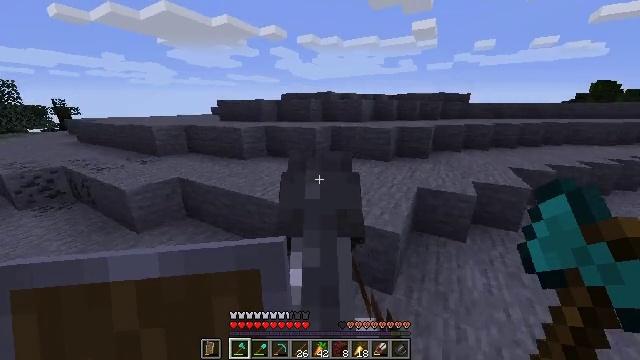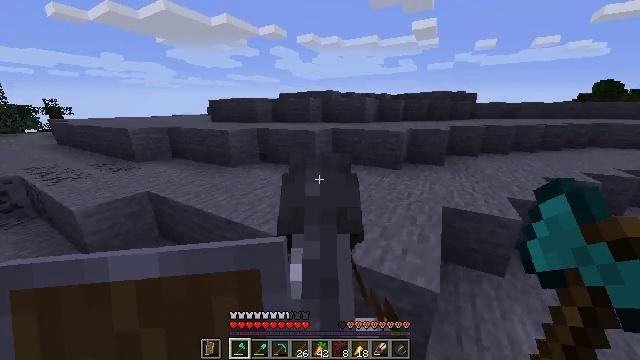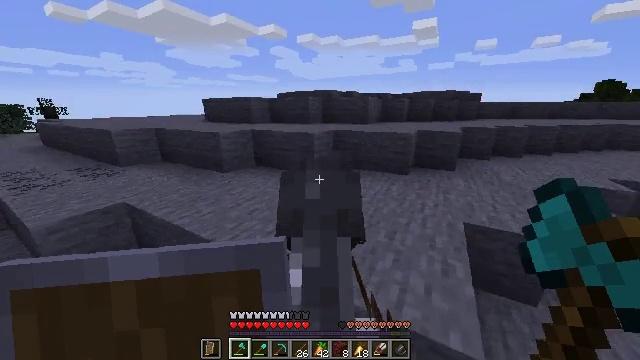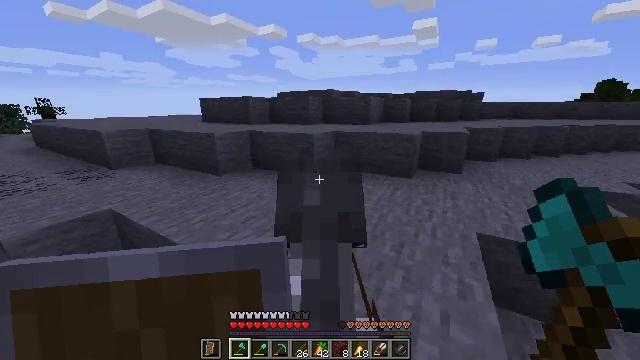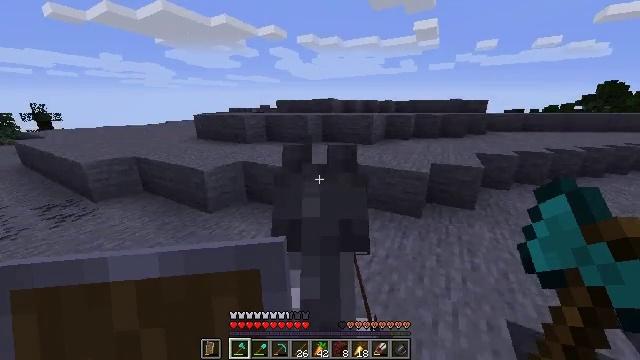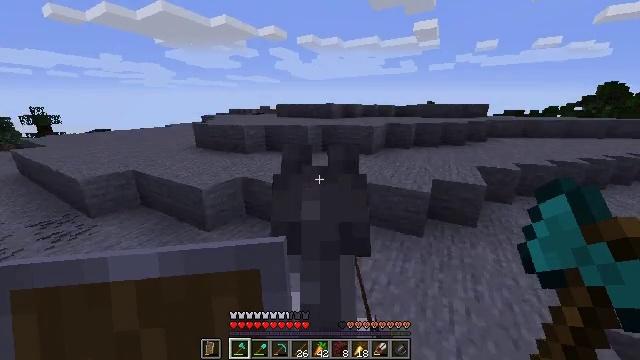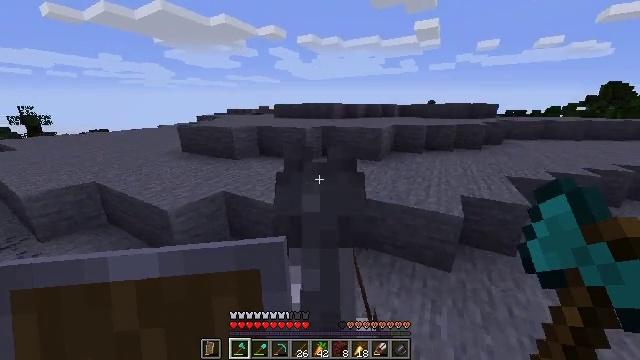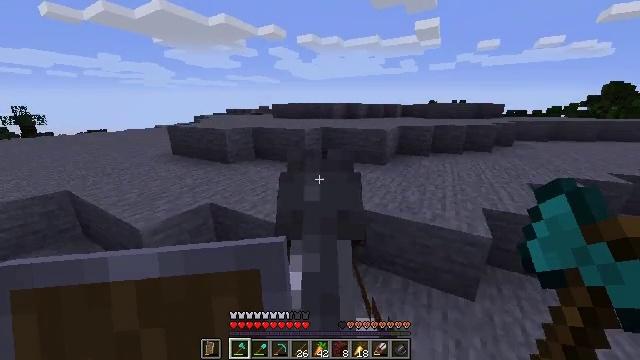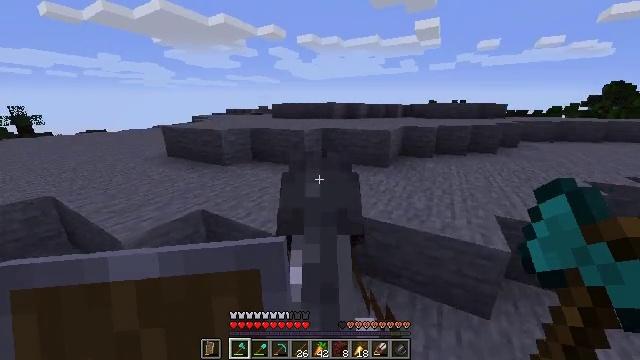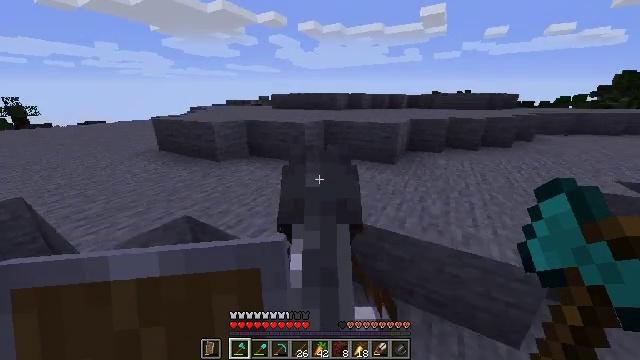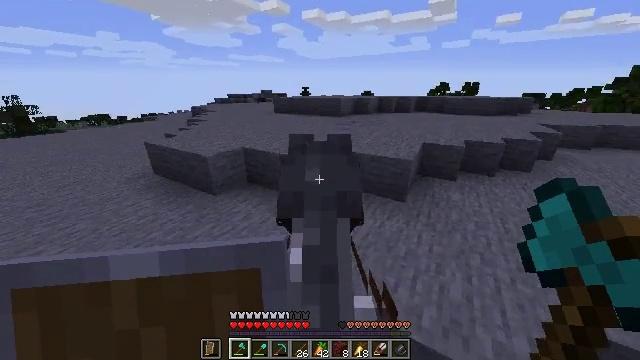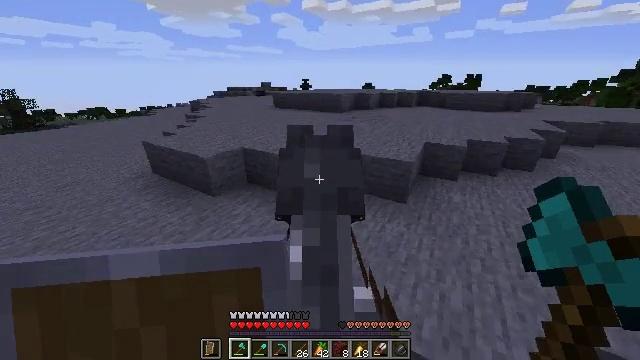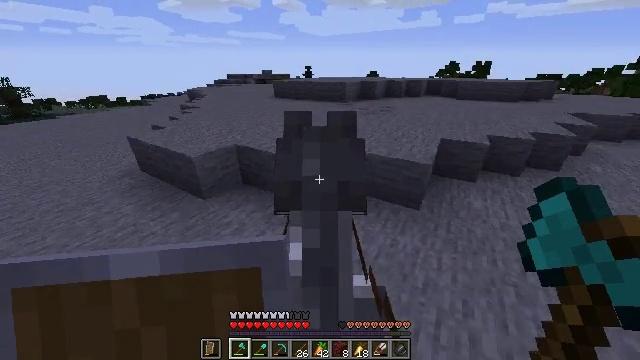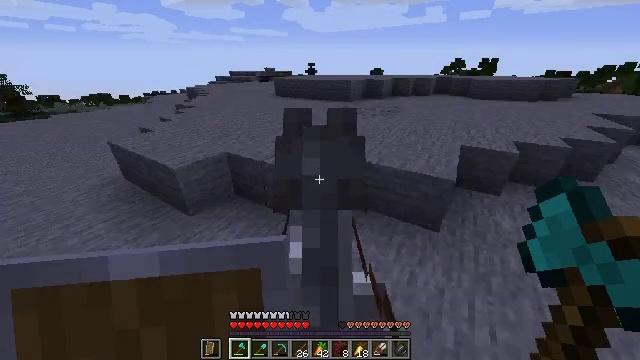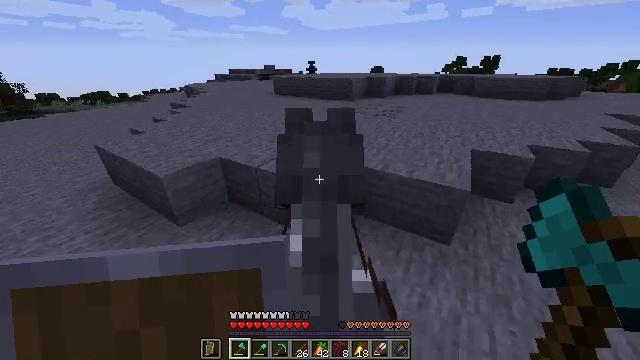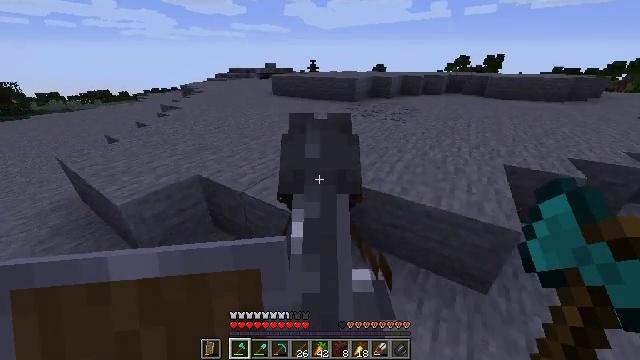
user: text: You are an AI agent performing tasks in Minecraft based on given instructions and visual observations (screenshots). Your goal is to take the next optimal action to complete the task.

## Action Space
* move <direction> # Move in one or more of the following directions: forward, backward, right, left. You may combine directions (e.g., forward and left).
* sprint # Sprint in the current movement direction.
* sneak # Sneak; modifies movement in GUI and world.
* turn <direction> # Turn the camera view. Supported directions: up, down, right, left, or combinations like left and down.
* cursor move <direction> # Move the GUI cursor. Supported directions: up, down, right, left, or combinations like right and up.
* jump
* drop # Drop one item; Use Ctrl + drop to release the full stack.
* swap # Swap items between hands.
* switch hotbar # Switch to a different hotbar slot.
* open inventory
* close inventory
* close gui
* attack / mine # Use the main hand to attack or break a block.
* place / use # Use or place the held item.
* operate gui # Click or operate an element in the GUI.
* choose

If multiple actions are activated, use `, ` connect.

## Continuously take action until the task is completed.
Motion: motion action
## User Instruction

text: Attack the ground to gather sand.
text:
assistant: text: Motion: move forward
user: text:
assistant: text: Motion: move forward
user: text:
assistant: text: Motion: move forward
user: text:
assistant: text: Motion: move forward
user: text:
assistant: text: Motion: move forward
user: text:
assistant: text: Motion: move forward
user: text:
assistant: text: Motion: move forward
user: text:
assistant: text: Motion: move forward
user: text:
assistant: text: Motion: move forward, turn left and down
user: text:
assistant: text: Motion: move forward, turn down
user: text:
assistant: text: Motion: move forward, turn down
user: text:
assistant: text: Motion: move forward, turn left and down
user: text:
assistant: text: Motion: move forward
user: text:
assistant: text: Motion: move forward
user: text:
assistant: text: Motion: move forward
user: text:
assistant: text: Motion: move forward
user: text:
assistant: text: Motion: move forward
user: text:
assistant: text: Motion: move forward
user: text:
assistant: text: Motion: move forward
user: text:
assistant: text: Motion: move forward, turn left and down
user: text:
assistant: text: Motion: move forward, turn left and down
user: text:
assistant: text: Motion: move forward, turn left
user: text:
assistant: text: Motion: move forward
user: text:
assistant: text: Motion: move forward
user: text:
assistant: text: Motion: move forward
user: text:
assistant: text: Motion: move forward
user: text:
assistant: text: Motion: move forward
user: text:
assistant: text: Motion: move forward
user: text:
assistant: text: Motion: move forward
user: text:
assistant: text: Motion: move forward